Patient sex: M
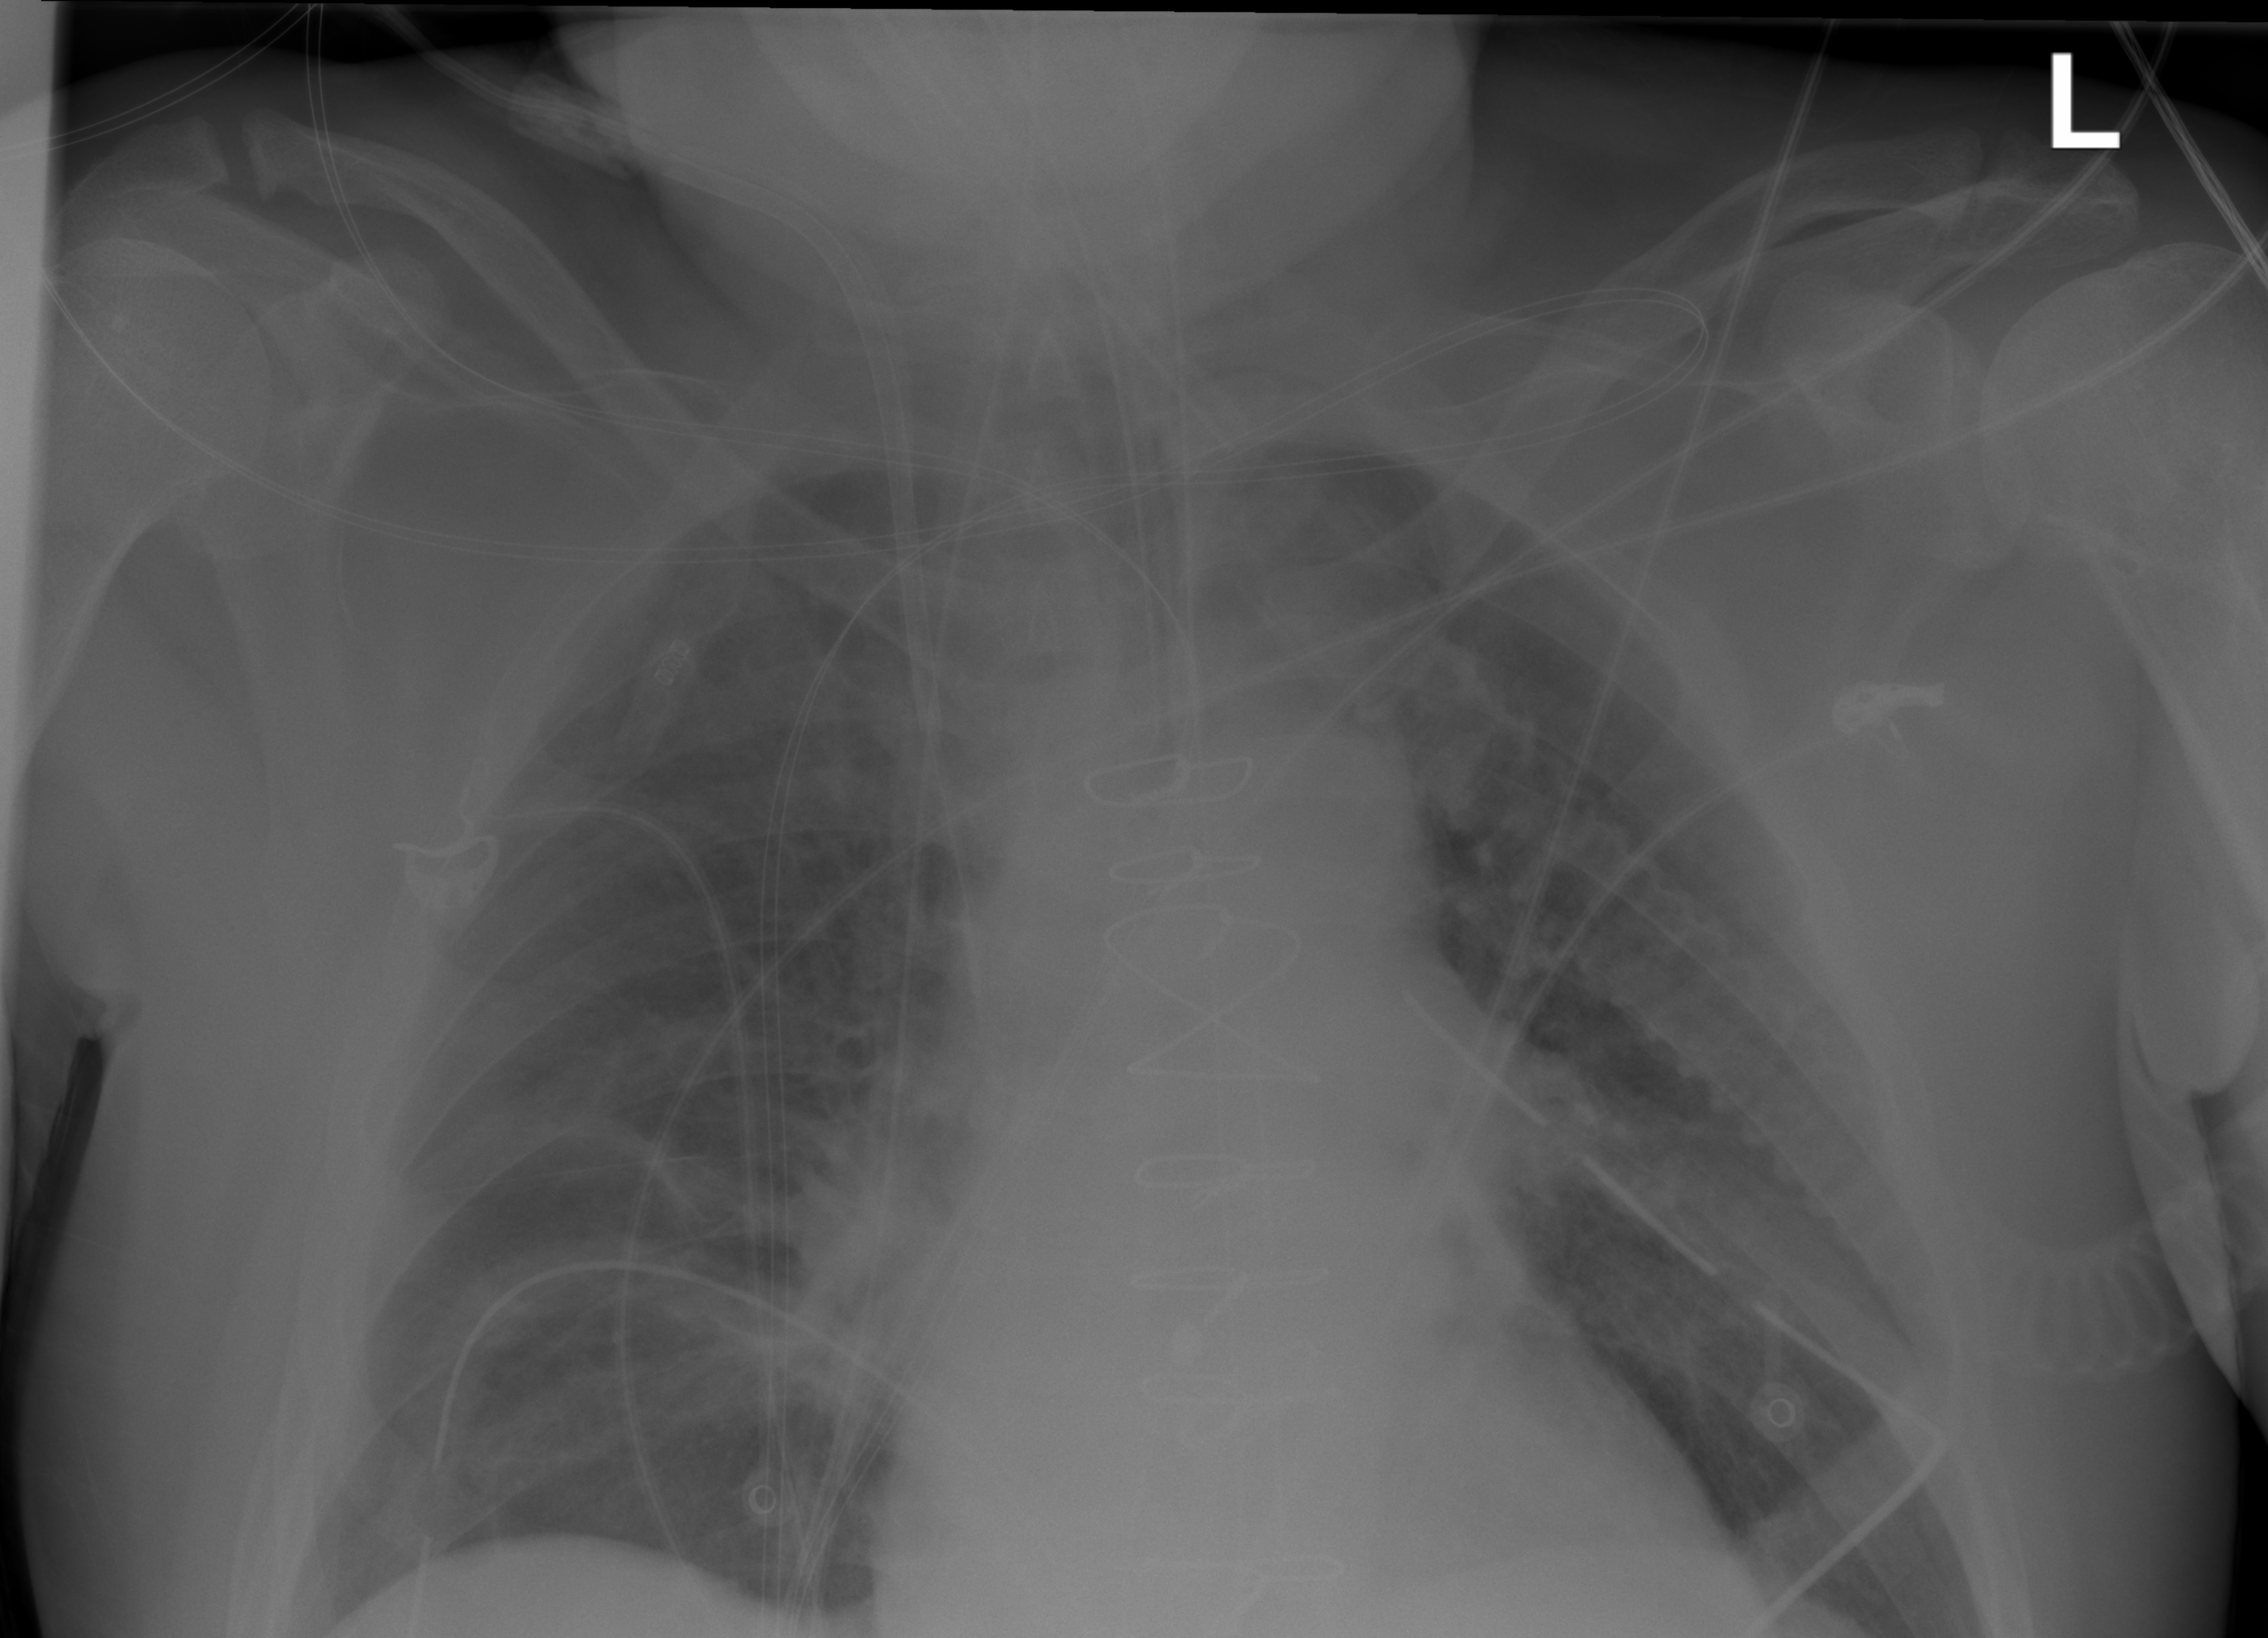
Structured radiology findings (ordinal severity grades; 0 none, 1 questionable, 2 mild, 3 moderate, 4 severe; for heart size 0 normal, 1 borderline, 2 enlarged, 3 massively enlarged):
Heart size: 0
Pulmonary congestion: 2
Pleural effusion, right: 0
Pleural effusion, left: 0
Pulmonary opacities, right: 0
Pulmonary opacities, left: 0
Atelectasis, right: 2
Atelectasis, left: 0